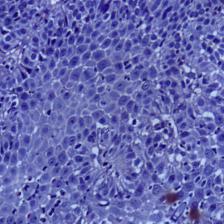
Diagnosis: OSCC